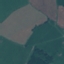
Land use / land cover: Pasture